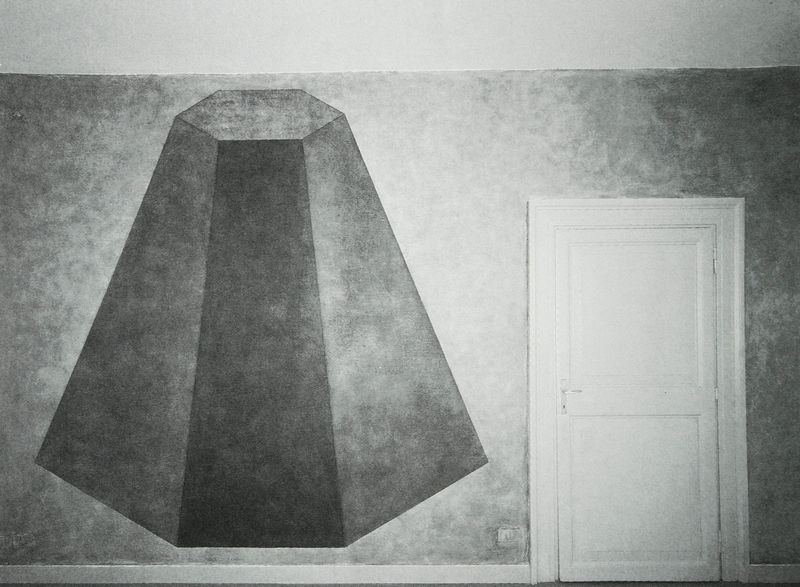
Titel: Installation Galleria Mario Pieroni, Rom - Flat - Topped Pyramid
Künstler: Sol Lewitt
Schlagwörter: weiß, grau, hell, lampe, licht, raum, schwarz, tür, zimmer, zylinder, wand, innenraum, feld, felder, boden, decke, lampenschirm, fläche, flächen, mauer, formen, beleuchtung, tapete, wandmalerei, hoch, fotografie, wände, kegel, form, gross, mauern, fresko, pyramide, sol, geometrie, lewitt, installation, kubus, mathematik, hexagon, sol lewitt